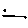
Label: moon